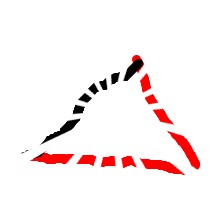
Shape: triangle